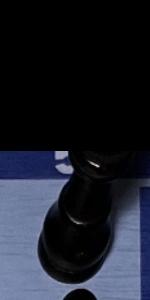
Label: King_Black